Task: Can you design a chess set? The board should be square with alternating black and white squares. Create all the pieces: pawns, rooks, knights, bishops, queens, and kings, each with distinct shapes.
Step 5447:
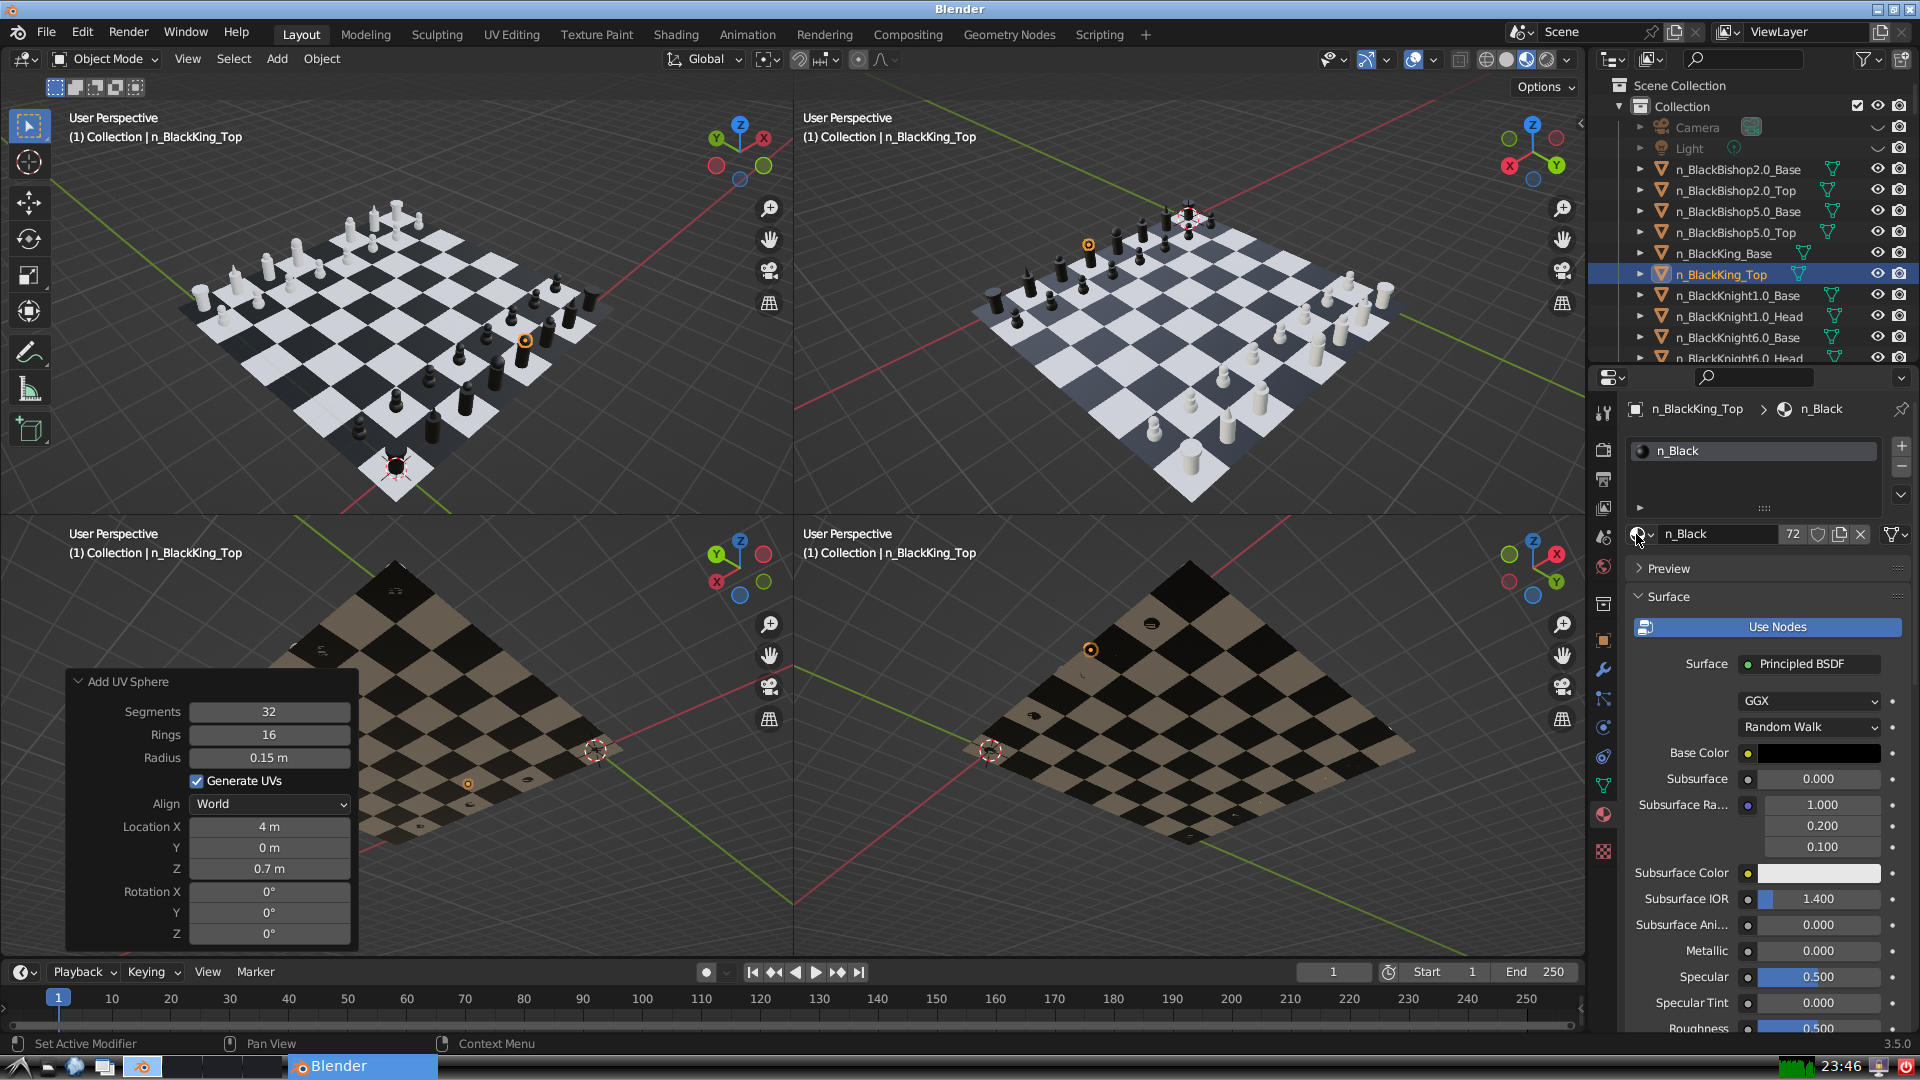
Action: {"mouse_move": [278, 58]}